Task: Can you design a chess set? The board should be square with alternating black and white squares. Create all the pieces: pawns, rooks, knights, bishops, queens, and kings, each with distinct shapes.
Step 2679:
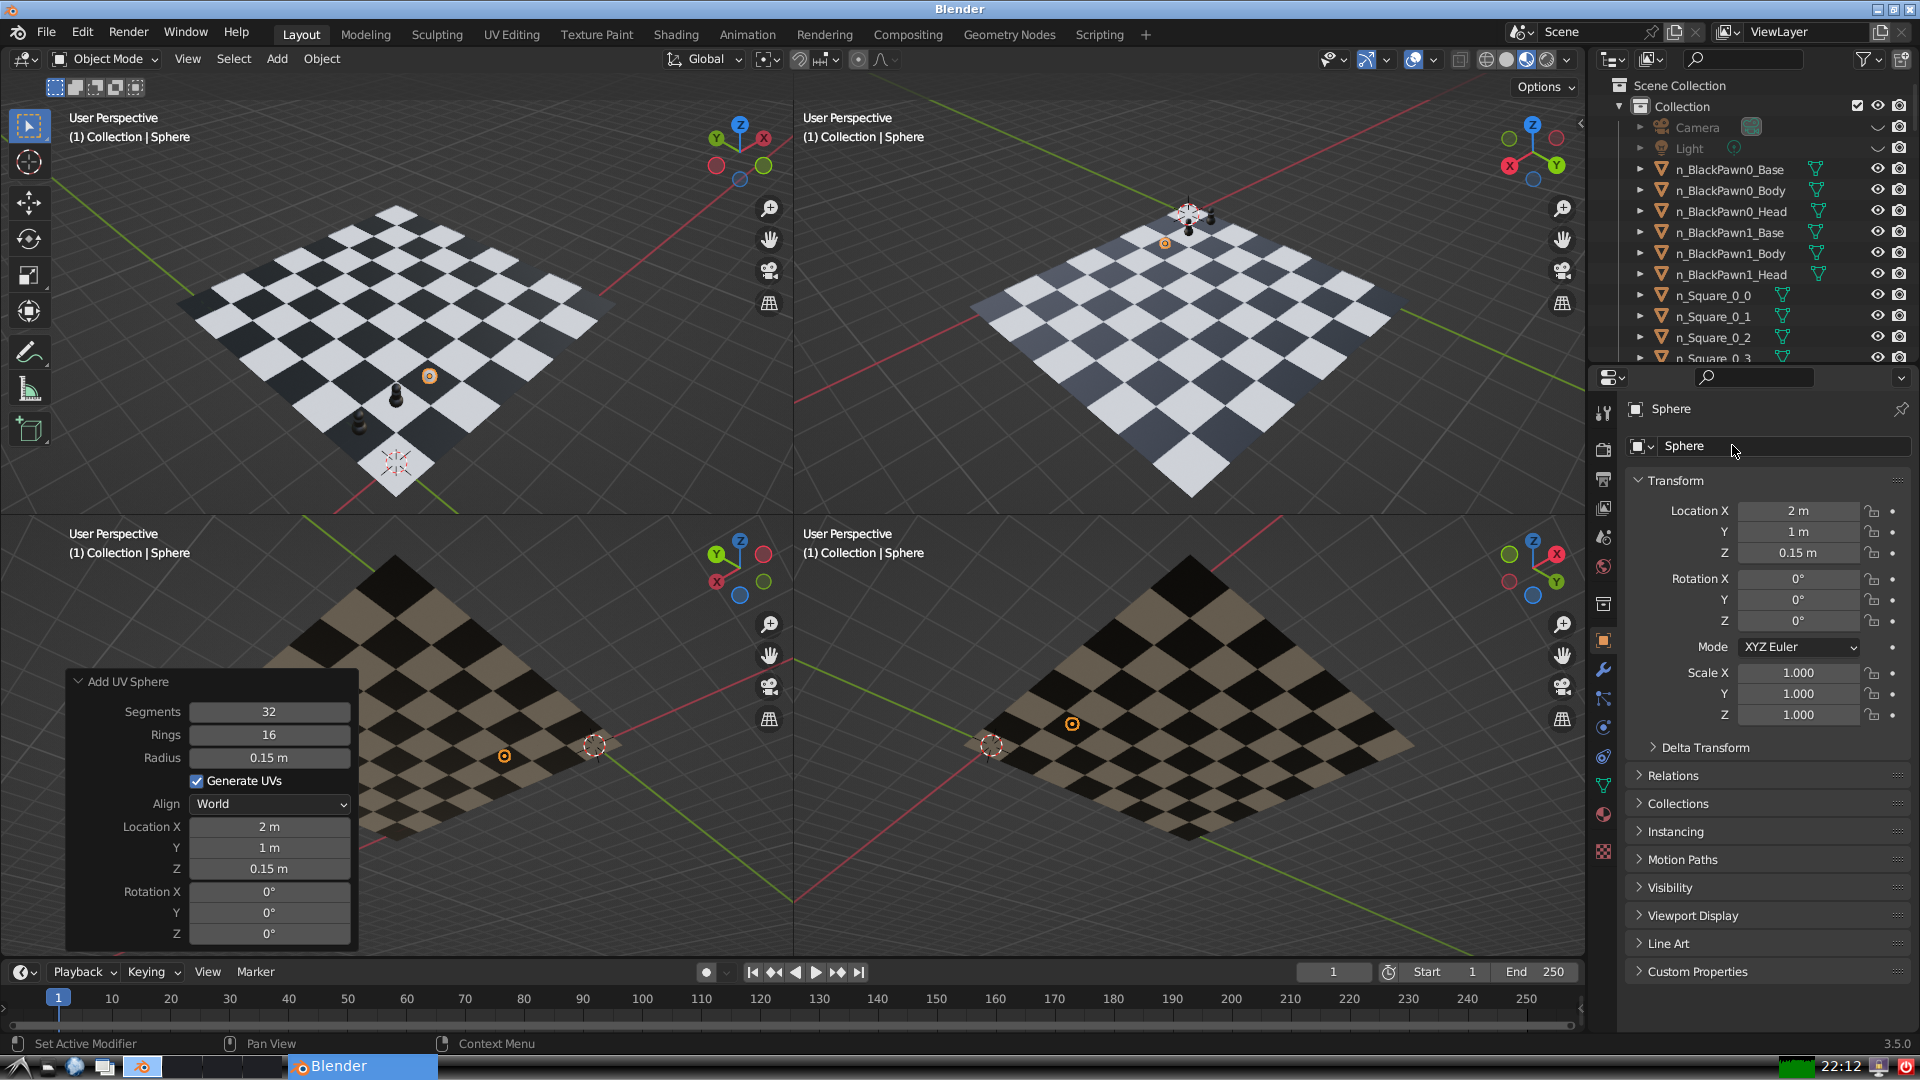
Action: click: no